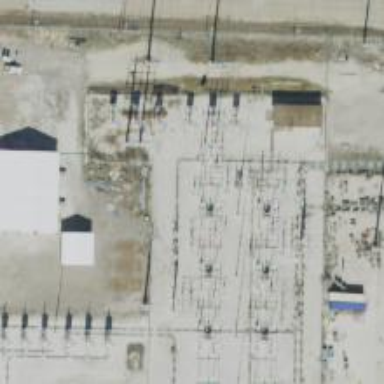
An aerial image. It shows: Switch used for power control.